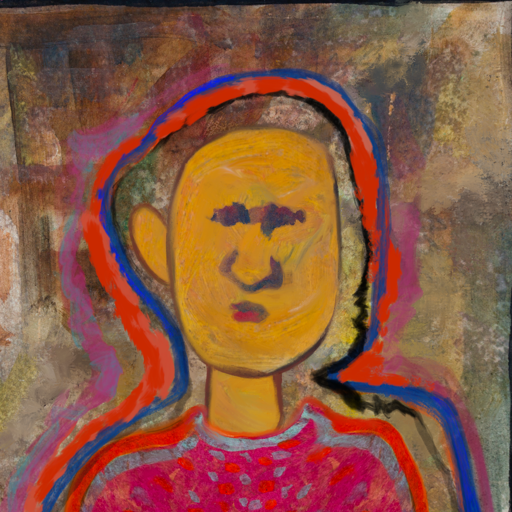
Background: Mosgoul, Head And Neck Front: After_Raid, Face Front: In_The_Sun, Bust: Sisters, Hair Front: Experience, Head Accessory: Blank, Second Necklace: Blank, Necklace: Blank, Baby: Blank